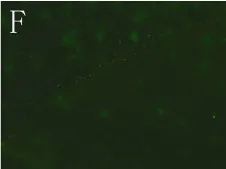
Indirect immunofluorescence assay of autoimmune encephalitis antibodies. (F) Tissue based assay for CSF antibodies against monkey cerebellum.
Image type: pathology (immunostaining)